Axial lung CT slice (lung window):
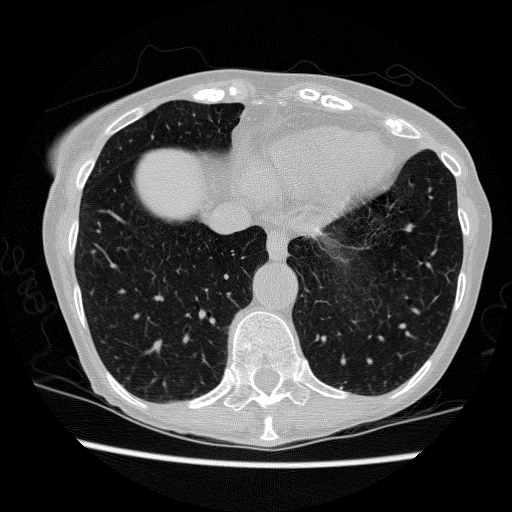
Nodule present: no